Question: I am trying to validate the character count of a text field using TestNG, & I am not getting how to do so.
Here's my code what I have done, where upper limit is 50:-

I know I am doing something wrong but unable to understand what.
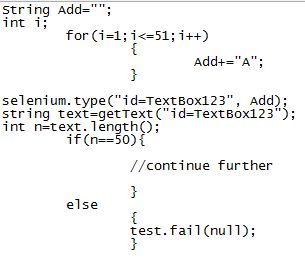
Answer: You are inserting a text of length 51. If you wanted to insert a text of length 50, change the <= to <. Then your first if i.e if (n==50) would pass.
However, if what you are trying to validate whether your textfield can autotruncate a higher length string to 50, then, it might be that it is not behaving correctly since the char length is obviously not 50 so either it is truncating more or it is not truncating less, in which case it is a valid failure and should be taken up as a bug to the dev owner.